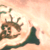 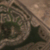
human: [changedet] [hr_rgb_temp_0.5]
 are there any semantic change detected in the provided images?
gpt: A wide residence was built in this area.